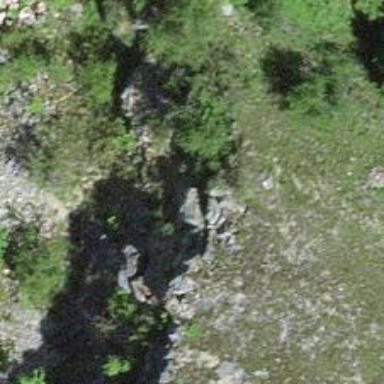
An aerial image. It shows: Cliff in nature.